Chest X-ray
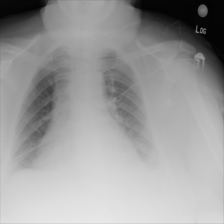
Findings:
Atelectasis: negative
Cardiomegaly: negative
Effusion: positive
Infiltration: negative
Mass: negative
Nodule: negative
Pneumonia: negative
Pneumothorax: negative
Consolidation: negative
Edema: negative
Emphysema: negative
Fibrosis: negative
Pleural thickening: negative
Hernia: negative